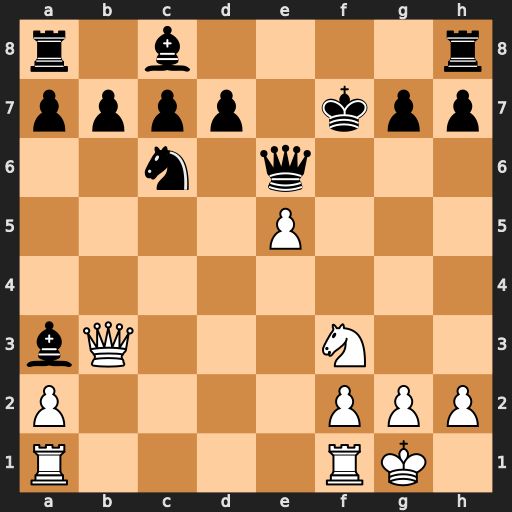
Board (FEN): r1b4r/pppp1kpp/2n1q3/4P3/8/bQ3N2/P4PPP/R4RK1
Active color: w
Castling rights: -
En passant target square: -
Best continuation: Ng5+ Ke8 Nxe6 dxe6 Qxa3